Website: bh-photo
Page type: account-selection
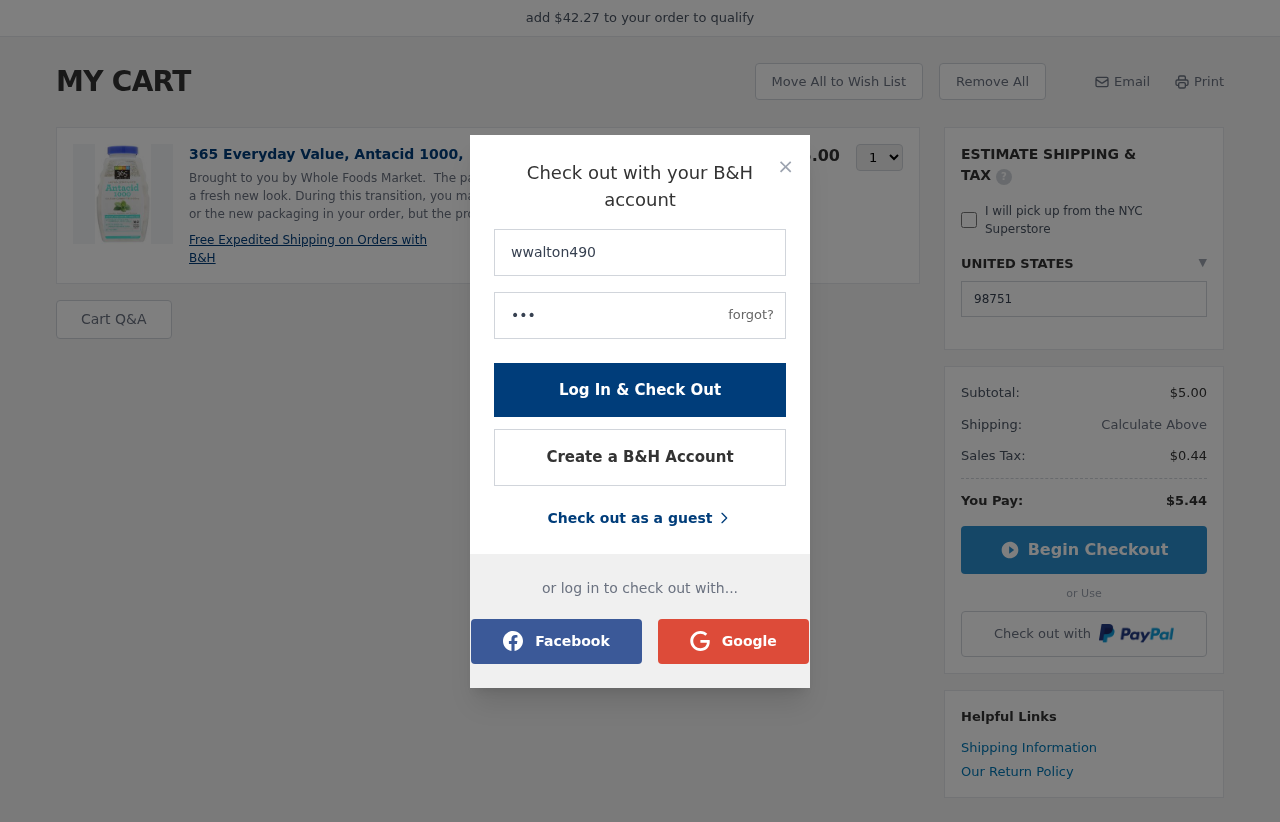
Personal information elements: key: PII_COUNTRY
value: UNITED STATES
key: PII_LOGIN_USERNAME
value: wwalton490
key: PII_POSTCODE
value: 98751
Product elements: key: PRODUCT1_DESC
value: Brought to you by Whole Foods Market.  The packaging for this product has a fresh new look. During this transition, you may get the original packaging or the new packaging in your order, but the produ
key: PRODUCT1_NAME
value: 365 Everyday Value, Antacid 1000, 160 ct
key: PRODUCT1_PRICE
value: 5
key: PRODUCT1_QUANTITY
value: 1
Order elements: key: ORDER_SUBTOTAL
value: $5.00
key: ORDER_TAX
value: $0.44
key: ORDER_TOTAL
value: $5.44
Other elements: key: AMOUNT_TO_QUALIFY
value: $42.27